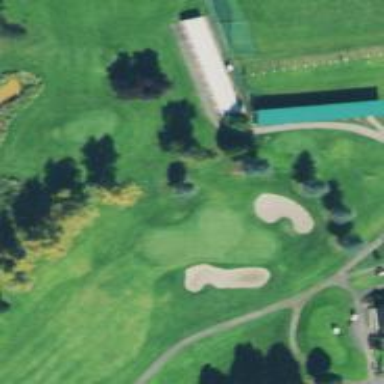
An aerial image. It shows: Path used for both walking and golf.